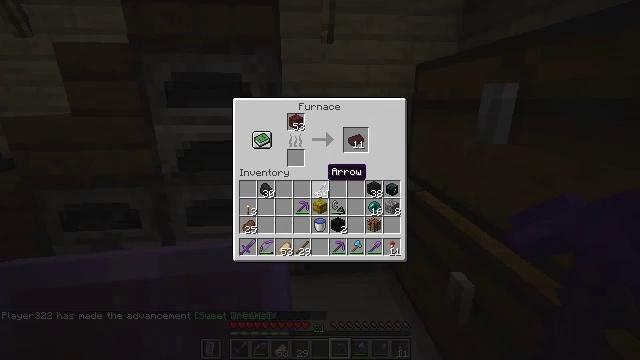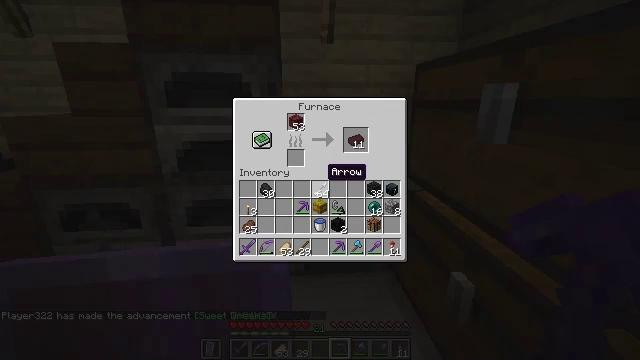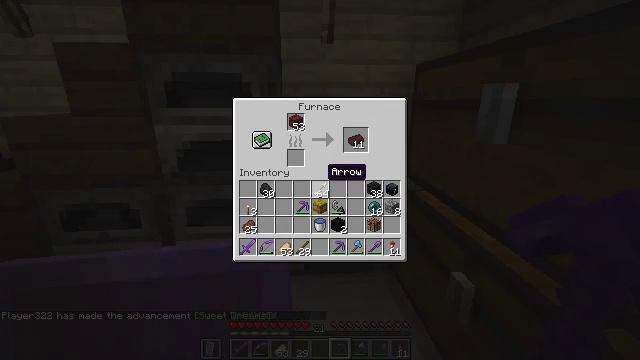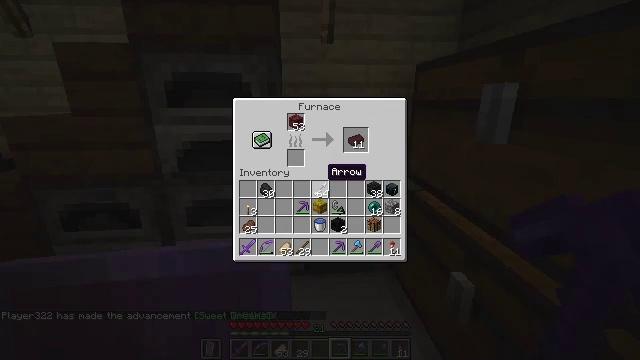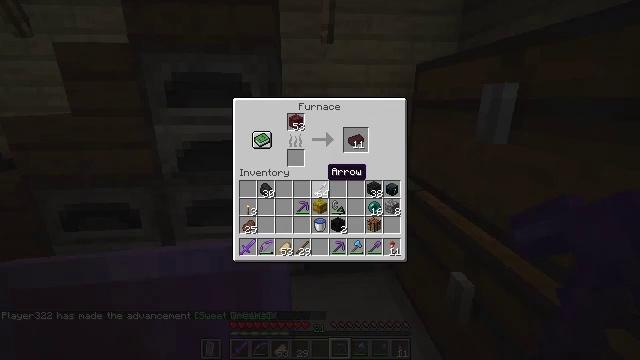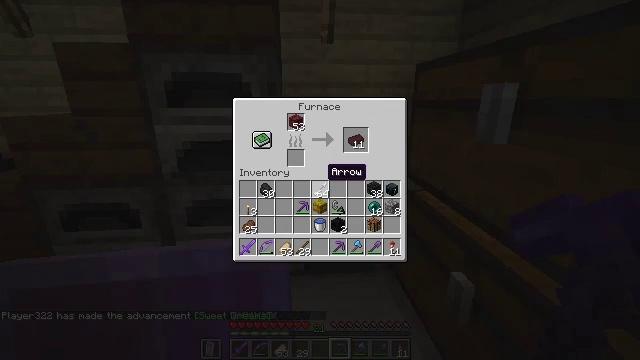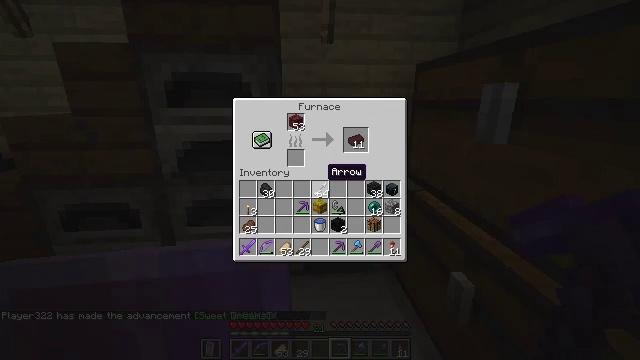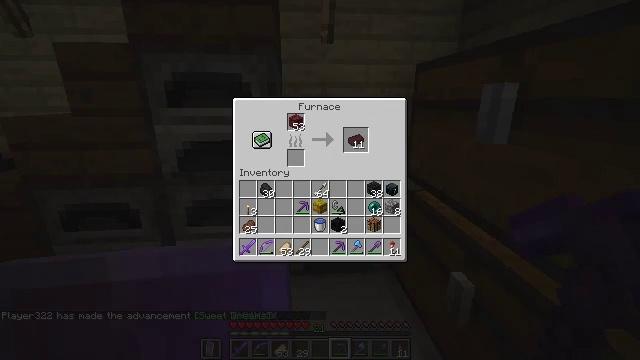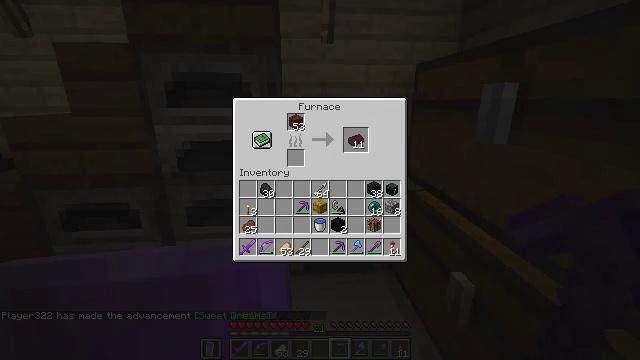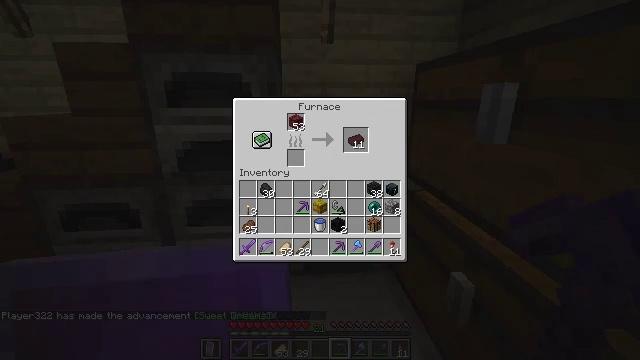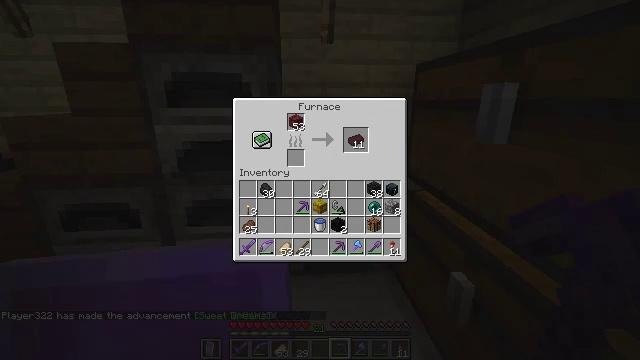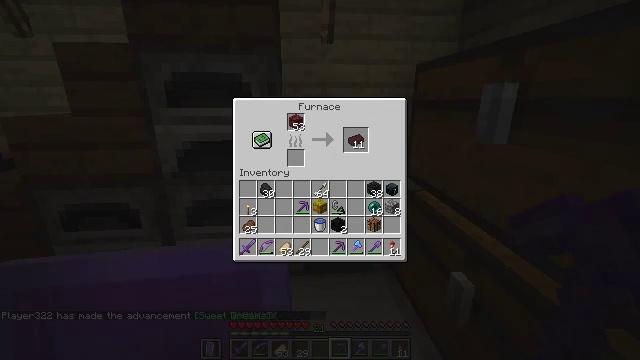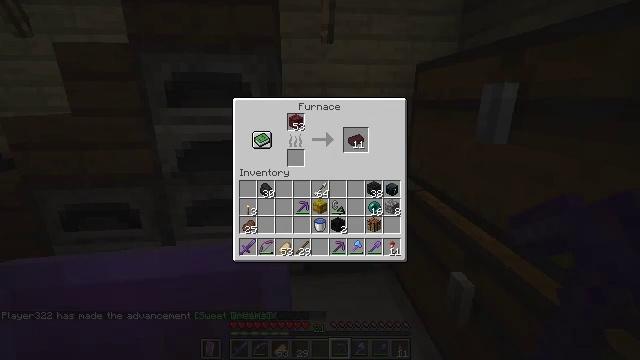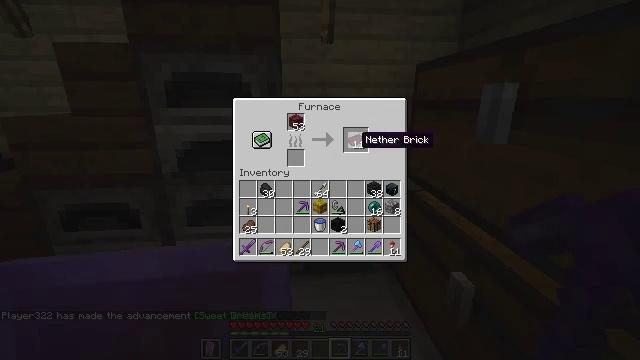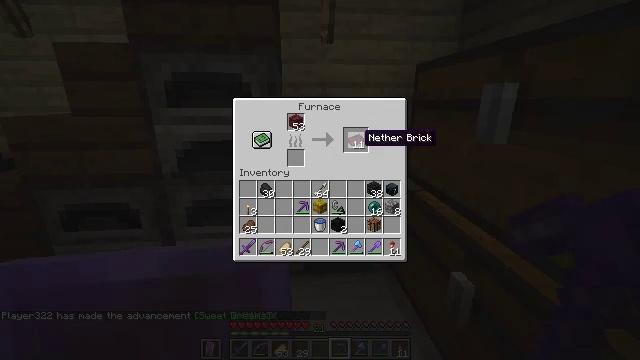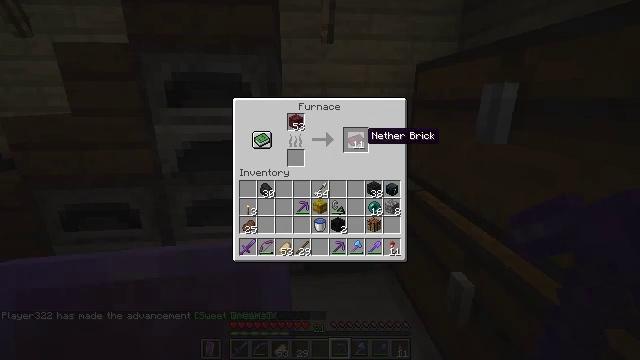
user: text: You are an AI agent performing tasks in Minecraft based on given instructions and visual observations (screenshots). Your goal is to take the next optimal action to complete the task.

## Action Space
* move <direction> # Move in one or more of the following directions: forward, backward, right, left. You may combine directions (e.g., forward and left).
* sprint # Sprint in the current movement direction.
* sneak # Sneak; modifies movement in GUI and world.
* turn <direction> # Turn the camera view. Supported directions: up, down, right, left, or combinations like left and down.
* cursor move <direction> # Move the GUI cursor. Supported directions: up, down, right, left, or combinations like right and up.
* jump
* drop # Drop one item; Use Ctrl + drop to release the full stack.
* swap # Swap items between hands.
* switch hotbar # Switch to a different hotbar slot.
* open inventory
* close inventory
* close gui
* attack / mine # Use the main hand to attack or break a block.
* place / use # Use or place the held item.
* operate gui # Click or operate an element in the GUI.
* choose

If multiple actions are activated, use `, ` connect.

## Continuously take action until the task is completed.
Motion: motion action
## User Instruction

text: Open the furnace and smelt netherrack to get nether brick.
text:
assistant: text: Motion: no_op
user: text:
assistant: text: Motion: no_op
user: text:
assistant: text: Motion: no_op
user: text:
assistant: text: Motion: no_op
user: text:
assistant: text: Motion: no_op
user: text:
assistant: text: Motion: no_op
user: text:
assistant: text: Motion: turn up
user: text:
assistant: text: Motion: turn right and up
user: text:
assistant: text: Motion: no_op
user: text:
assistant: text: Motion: turn right
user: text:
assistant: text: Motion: no_op
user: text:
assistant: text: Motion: no_op
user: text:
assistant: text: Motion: no_op
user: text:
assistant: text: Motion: sneak
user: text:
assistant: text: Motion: sneak
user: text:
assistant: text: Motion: sneak
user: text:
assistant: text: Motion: sneak
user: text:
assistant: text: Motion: sneak
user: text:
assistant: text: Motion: sneak
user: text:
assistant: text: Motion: sneak
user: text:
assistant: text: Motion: sneak
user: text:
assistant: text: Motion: sneak
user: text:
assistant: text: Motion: sneak
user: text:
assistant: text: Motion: sneak, attack / mine
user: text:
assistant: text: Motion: sneak, attack / mine
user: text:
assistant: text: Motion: sneak, attack / mine
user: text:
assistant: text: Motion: sneak, attack / mine
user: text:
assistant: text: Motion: sneak
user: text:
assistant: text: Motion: no_op